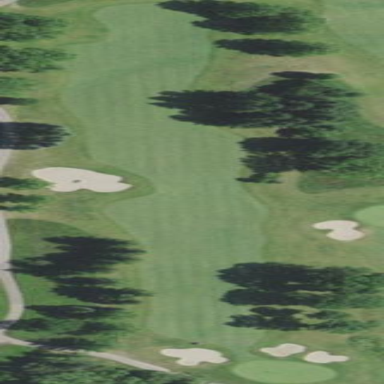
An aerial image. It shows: Grassy area designated as golf fairway.